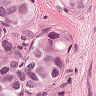
Metastatic tissue present: yes